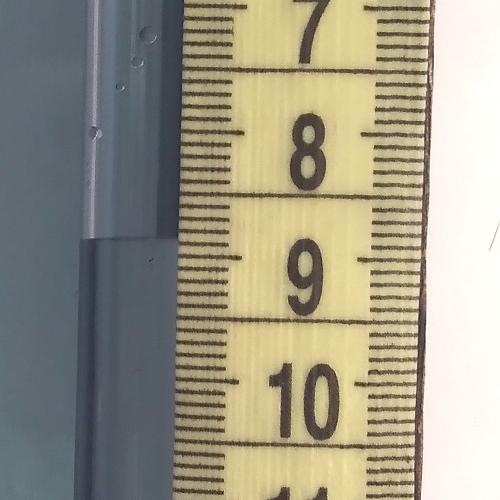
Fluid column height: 8.9 cm